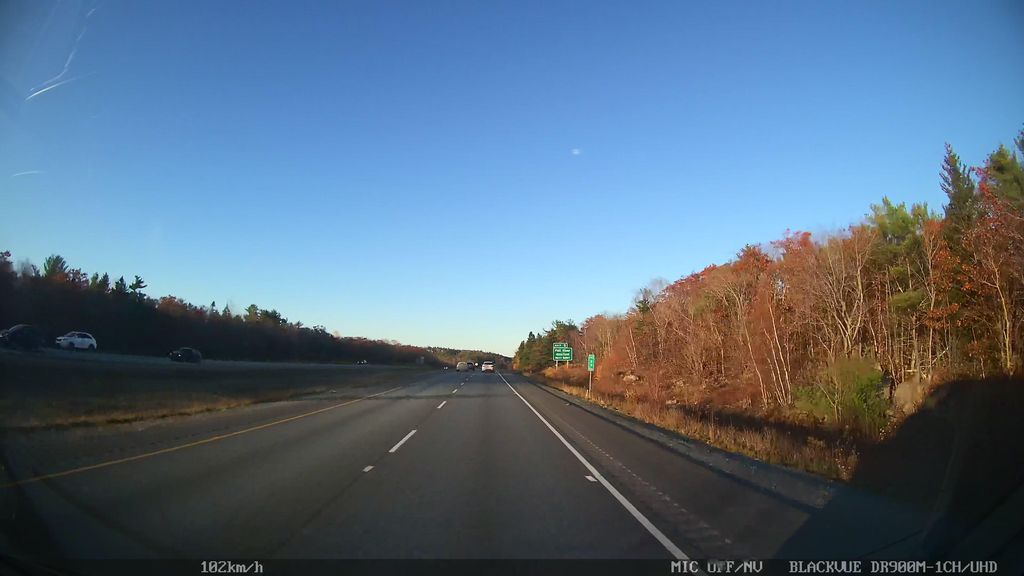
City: halifax